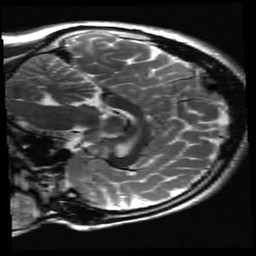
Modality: T2w
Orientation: sagittal
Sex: male
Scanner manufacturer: ge
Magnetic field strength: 3 T
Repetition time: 5 s
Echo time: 0.1015 s